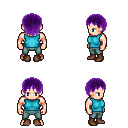
a pixel art fantasy rpg character, male body template, human, light skin, teal sleeveless shirt, teal pants, purple plain hairstyle, brown shoes, four views (front, back, left, right), 2x2 character sprite sheet, small pixel art, hard edges, no anti-aliasing